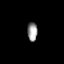
Tissue: prostate
Cell type: T cells
Senescence score: 0.3007
Nuclear area (px): 185
Mean DAPI intensity: 153